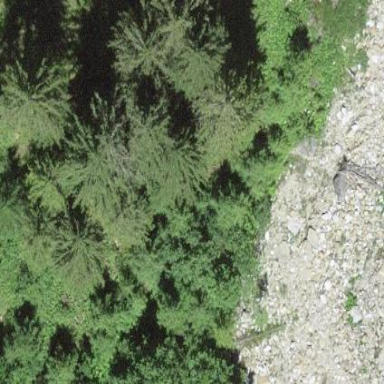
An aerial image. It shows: Forest area.